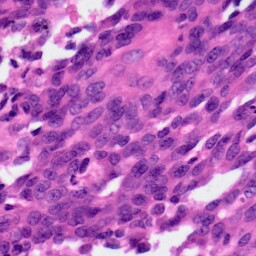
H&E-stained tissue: Ovarian